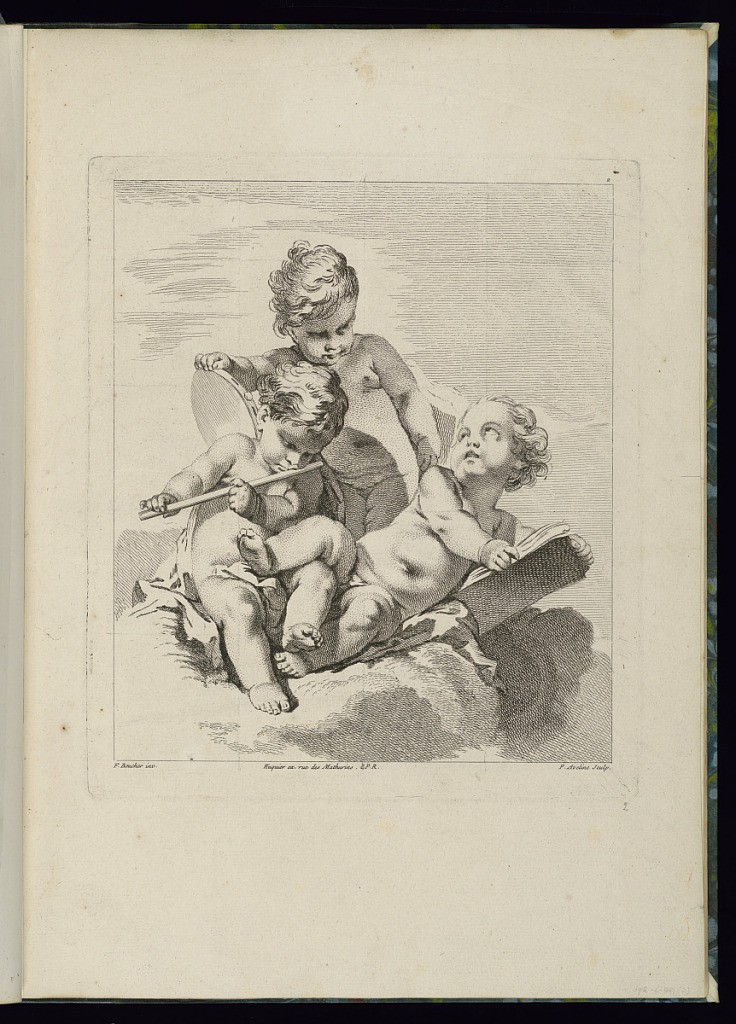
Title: Three Putti
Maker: François Boucher, French, 1703–1770
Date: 1758–63
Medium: Etching and engraving on laid paper
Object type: Print
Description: Three putti sitting in clouds. The one to the right holds a book and looks up towards a standing putto who holds a tambourine, the other putto to the left is playing a flute. The plate is signed and numbered.